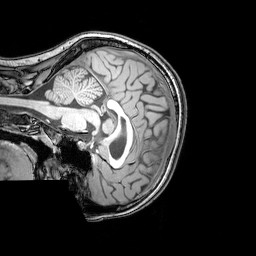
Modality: T1w
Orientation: sagittal
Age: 22
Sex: female
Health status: healthy
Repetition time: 0.081 s
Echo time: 0.037 s